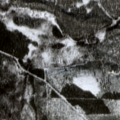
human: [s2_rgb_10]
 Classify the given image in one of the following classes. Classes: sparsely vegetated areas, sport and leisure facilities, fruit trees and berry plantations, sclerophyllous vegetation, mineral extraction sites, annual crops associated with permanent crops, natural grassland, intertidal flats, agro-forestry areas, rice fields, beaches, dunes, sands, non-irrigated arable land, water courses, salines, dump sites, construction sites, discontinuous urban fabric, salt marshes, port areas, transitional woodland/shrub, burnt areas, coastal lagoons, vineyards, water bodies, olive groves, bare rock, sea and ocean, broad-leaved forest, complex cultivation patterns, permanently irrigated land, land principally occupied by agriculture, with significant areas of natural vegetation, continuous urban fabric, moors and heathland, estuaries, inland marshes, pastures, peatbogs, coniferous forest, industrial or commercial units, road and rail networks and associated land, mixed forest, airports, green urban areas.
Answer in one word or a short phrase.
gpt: coniferous forest, mixed forest